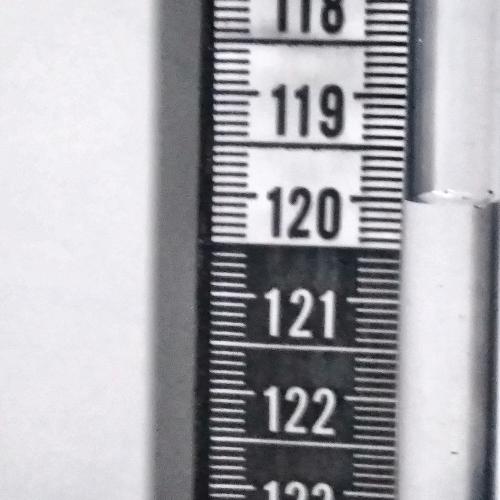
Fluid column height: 120.0 cm